Question: Like this:

So, for example, if the form submission were '$_POST['q'] = "hi"', the output would be "Hello.."
Like using a 'case' statement:
'''
for case $_POST['q'] = "how do you do?"
echo "fine";
for case $_POST['q'] = "what's your name ? "
echo "ABC"
'''
etc. etc.
what I am thinking of is: for a form submission, there should be a print/echo from arrays just like how Siri on iOS works...
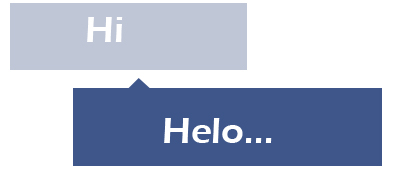
Answer: To implement siri. The task is much sophisticated which includes Tokenization, sentence segmentation, part-of-speech tagging, named entity extraction, chunking, parsing, coreference resolution and much more programming. These links might help you.
<URL>
<URL>
<URL>